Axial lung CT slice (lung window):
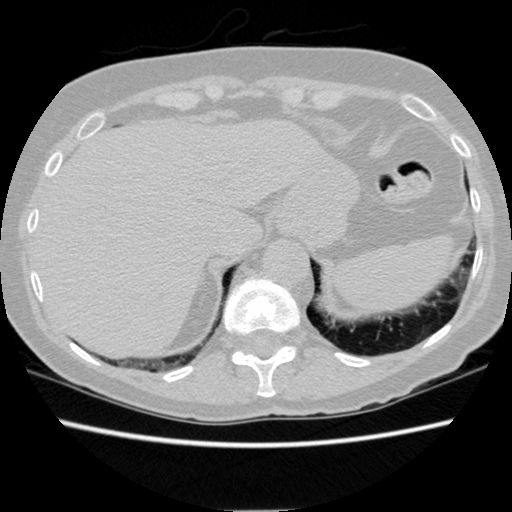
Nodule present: no